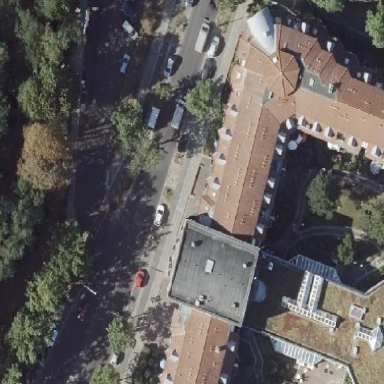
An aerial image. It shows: Residential building with gambrel roof shape.